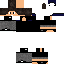
A male human skin with dark skin, wearing brown long hair dressed in a black tshirt and gray pants, featuring a closed mouth.